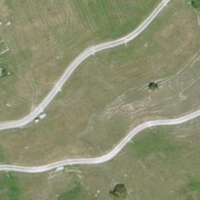
EUNIS habitat code: 26
Species observed at this site:
Neotinea ustulata